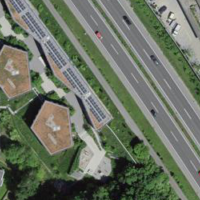
EUNIS habitat code: 57
Species observed at this site:
Geranium pyrenaicum